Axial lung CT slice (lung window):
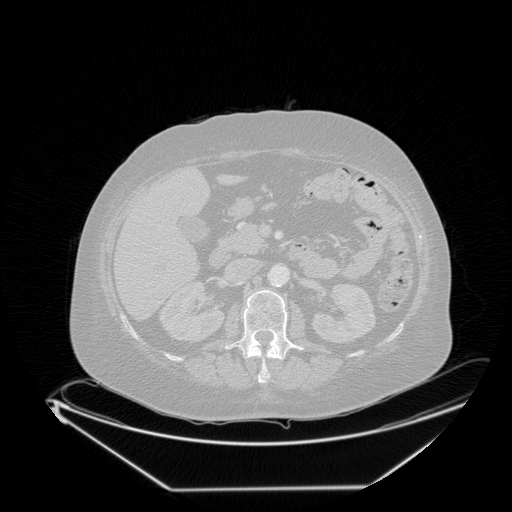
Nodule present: no